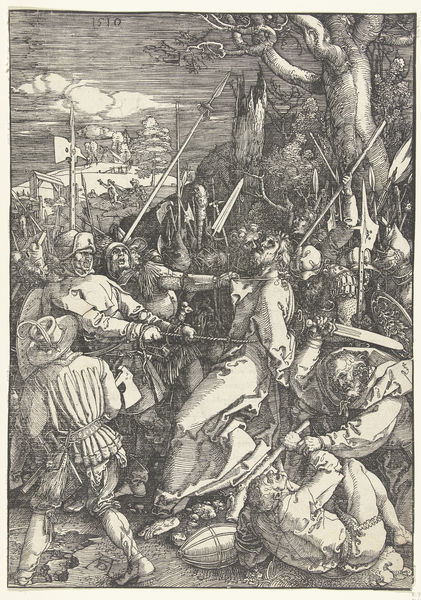
Titel: Gevangenneming
Künstler: Albrecht Dürer
Standort: Amsterdam
Institution: Rijksmuseum
Schlagwörter: hat, soldiers, black, feather, cloud, sky, tree, beard, rope, jesus, war, faith, hate, christus, torture, lance, bondage, punishment, beat, voilence